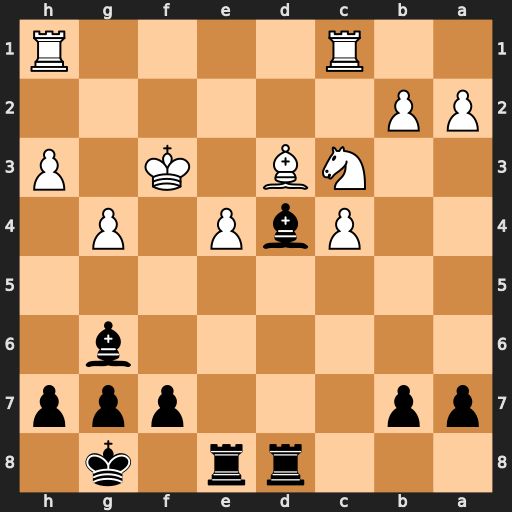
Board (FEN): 3rr1k1/pp3ppp/6b1/8/2PbP1P1/2NB1K1P/PP6/2R4R
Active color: b
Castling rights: -
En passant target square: -
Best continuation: Bxc3 Rxc3 Rxd3+ Rxd3 Bxe4+